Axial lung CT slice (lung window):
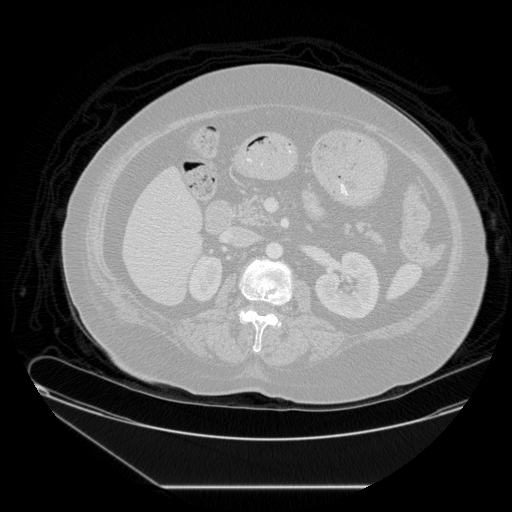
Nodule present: no